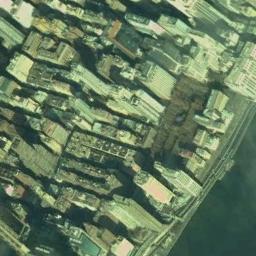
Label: commercial_area